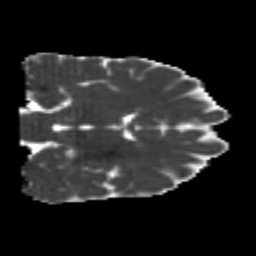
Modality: MD
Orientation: coronal
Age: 21
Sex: male
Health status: healthy
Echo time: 0.074 s